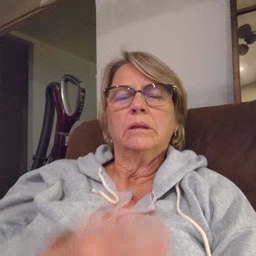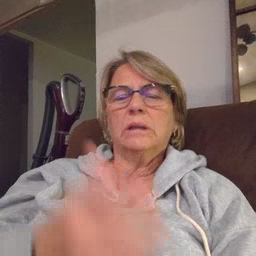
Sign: zipper